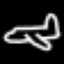
Label: airplane